Field crop: maize
Growth stage: 2
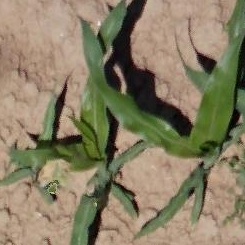
Species: maize